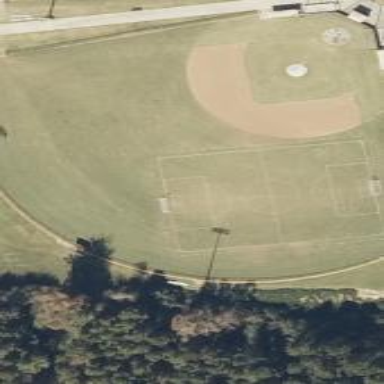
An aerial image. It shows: Baseball pitch for leisure land activities.